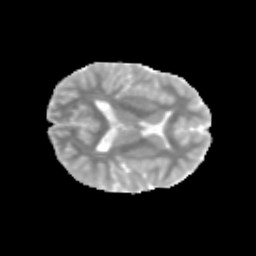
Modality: MD
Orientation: axial
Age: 11
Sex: male
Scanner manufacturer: siemens
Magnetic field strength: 3 T
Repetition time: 3.8 s
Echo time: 0.07 s